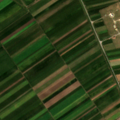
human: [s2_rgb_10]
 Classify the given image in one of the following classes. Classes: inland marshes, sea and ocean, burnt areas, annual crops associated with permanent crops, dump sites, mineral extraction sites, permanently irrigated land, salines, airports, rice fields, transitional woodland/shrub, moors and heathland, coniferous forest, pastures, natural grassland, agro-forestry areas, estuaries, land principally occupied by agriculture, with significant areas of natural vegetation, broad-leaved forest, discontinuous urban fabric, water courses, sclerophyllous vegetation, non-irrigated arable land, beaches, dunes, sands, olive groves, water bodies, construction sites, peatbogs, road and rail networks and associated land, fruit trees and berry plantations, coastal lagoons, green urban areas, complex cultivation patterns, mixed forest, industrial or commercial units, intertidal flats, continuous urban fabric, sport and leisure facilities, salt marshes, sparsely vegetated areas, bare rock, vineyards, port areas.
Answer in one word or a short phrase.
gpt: mineral extraction sites, non-irrigated arable land